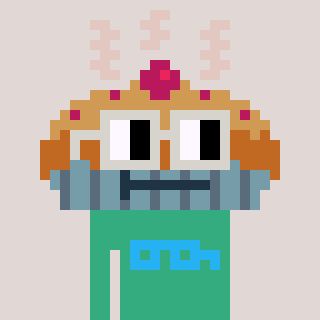
a pixel art character with square light gray glasses, a pie-shaped head and a teal-colored body on a warm background